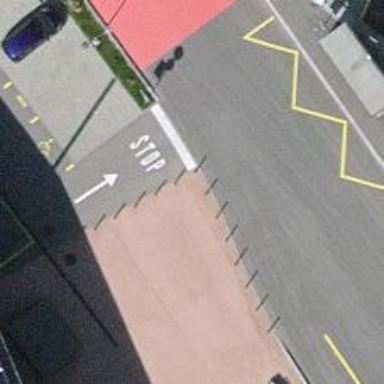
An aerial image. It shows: Bus stop with platform for public transport.